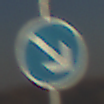
Verkehrszeichen: VorgeschriebeneVorbeifahrtRechts
Umgebung: Outdoor, Nature
Tageszeit: MorningAfternoon
Wetter: Clear
Licht: Natural
Jahreszeit: NotSpecified
Kontrast: HighContrast